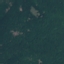
Label: Forest